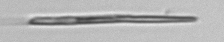
Label: fiber